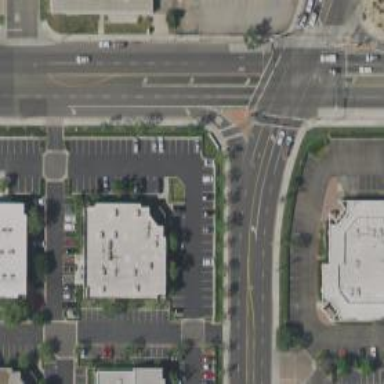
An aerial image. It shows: Uncontrolled road crossing with line markings.